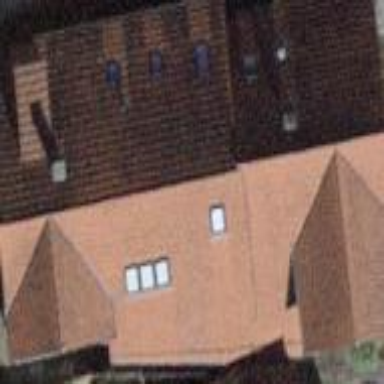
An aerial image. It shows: Building with tile roof.